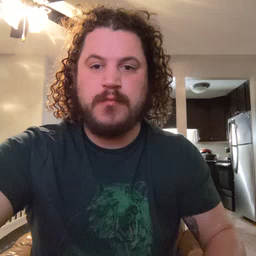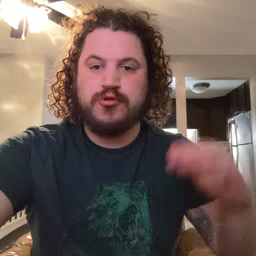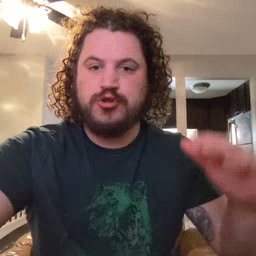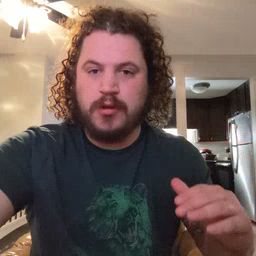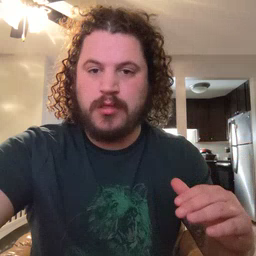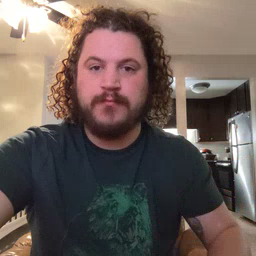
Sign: child